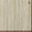
Piece: xx